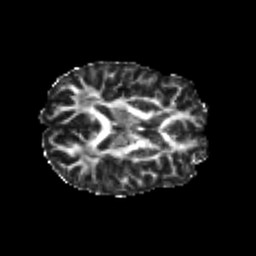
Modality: FA
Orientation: axial
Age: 24
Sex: female
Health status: healthy
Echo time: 0.074 s